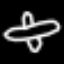
Label: airplane